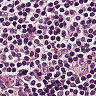
Metastatic tissue present: no